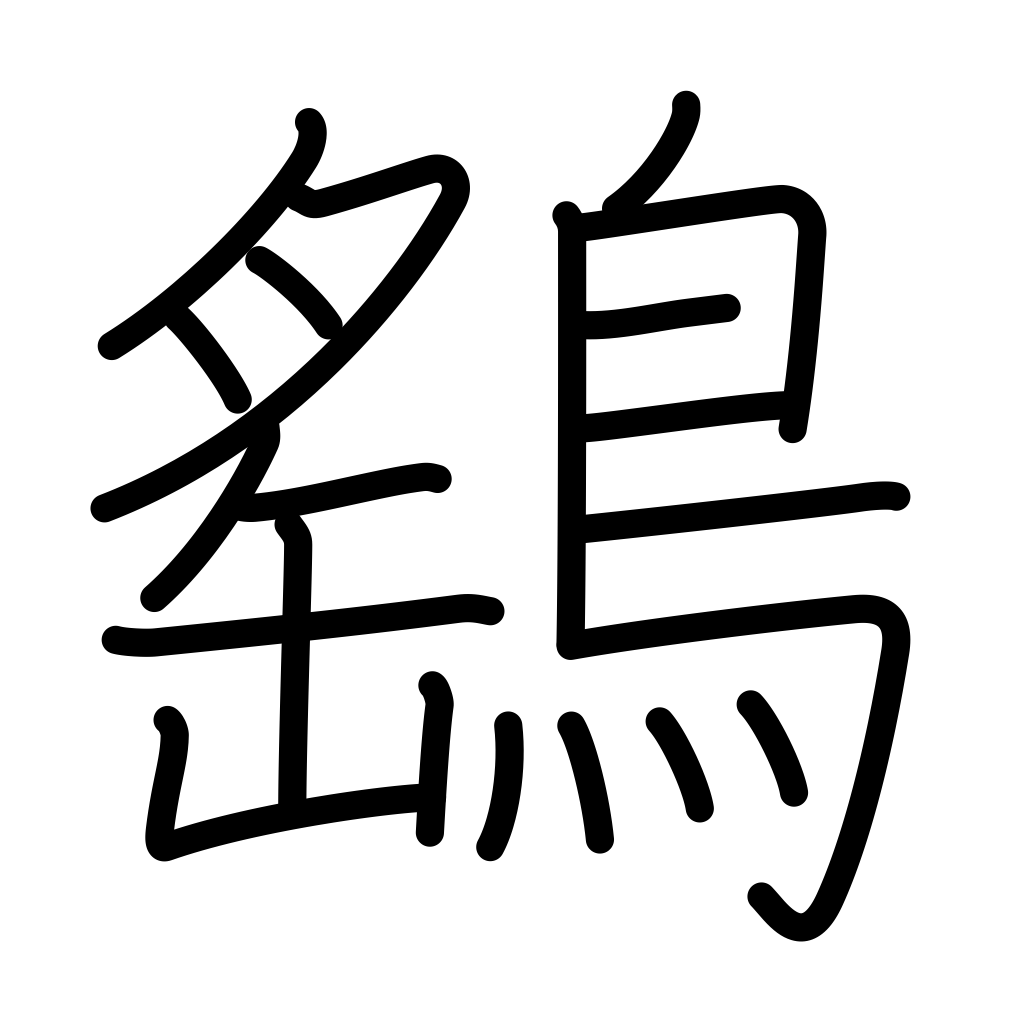
Meaning: sparrow hawk